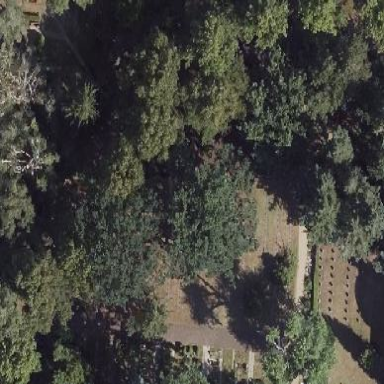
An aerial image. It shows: Sector in the cemetery.